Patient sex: M
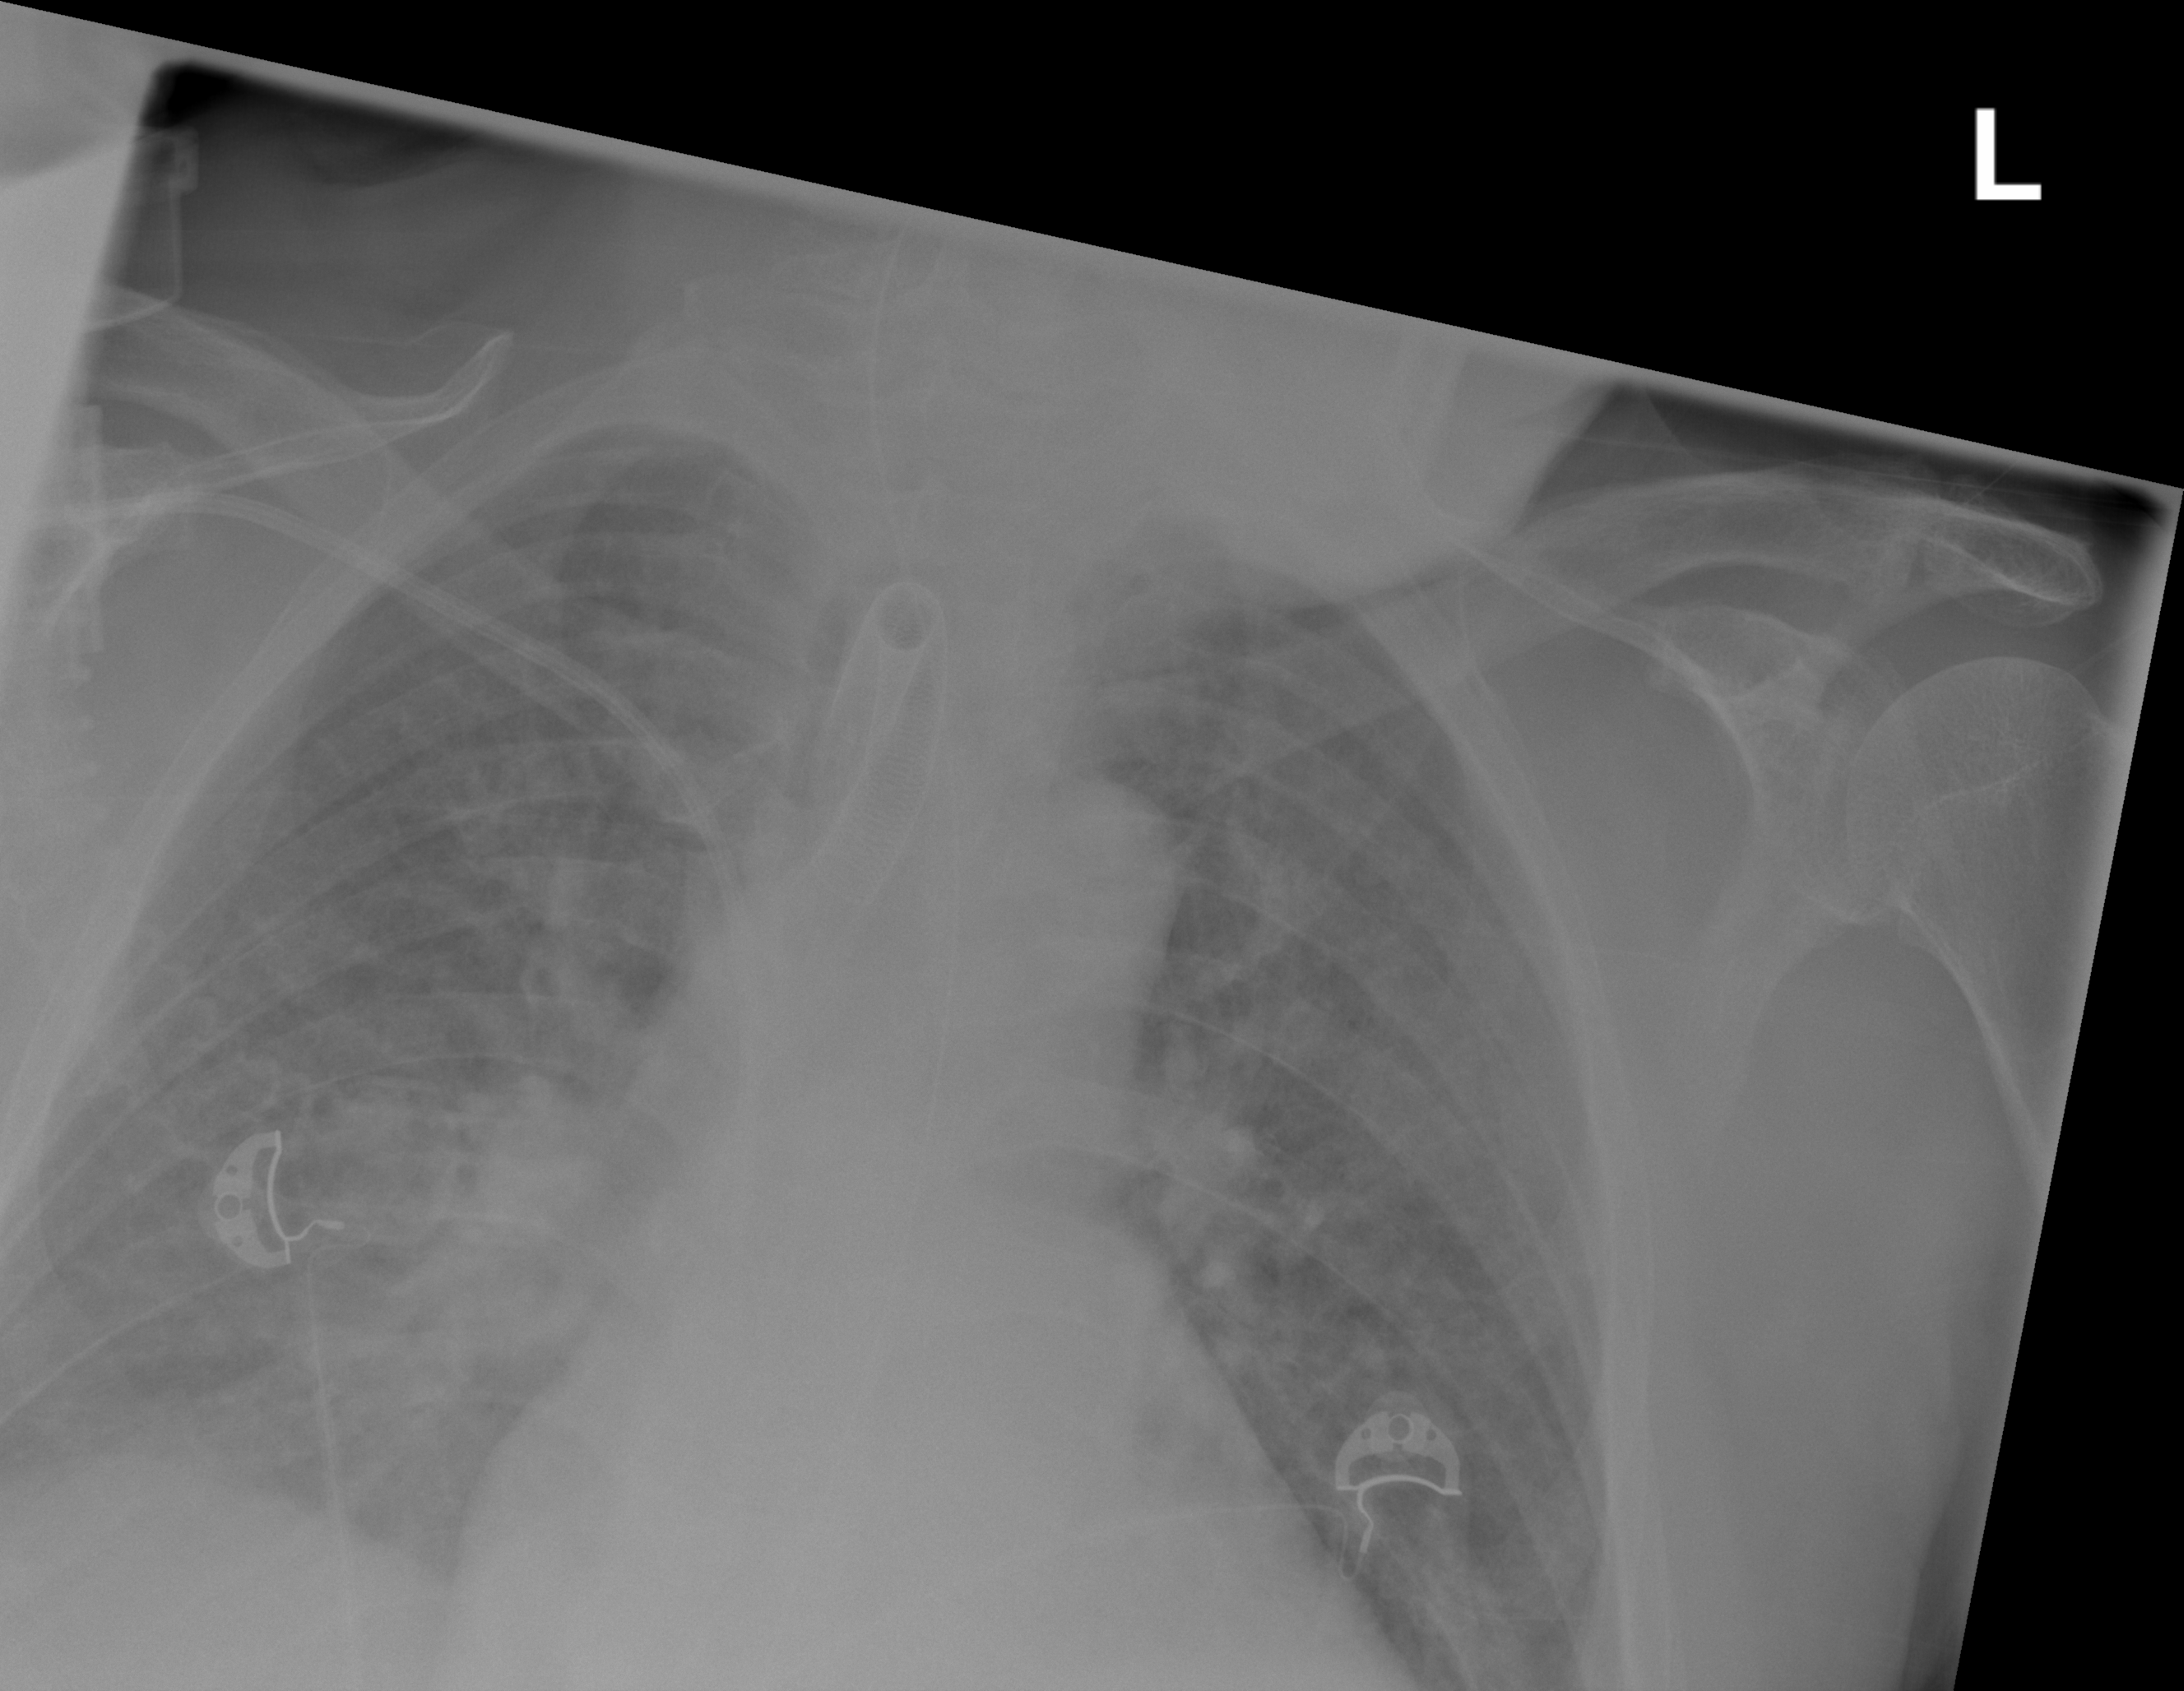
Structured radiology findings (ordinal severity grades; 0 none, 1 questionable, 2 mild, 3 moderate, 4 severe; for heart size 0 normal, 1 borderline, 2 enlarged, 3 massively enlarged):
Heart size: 2
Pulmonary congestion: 2
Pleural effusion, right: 0
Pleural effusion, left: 0
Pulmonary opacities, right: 3
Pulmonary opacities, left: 2
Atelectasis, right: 2
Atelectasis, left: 2